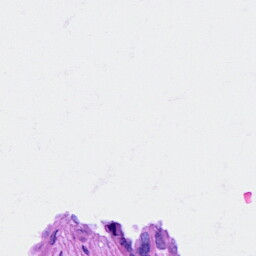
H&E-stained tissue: Ovarian